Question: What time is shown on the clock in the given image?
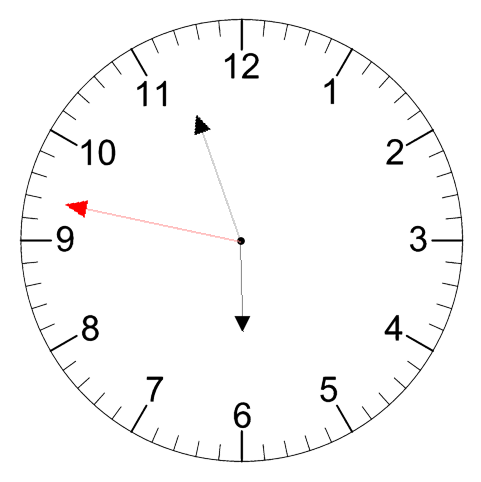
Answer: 05:56:47